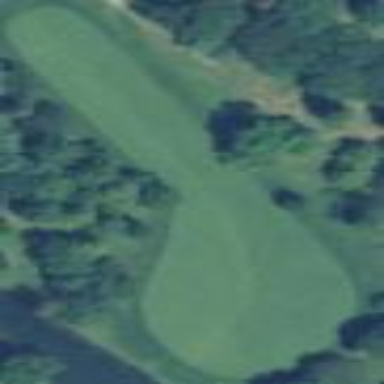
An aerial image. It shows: Grassy area designated as golf fairway.